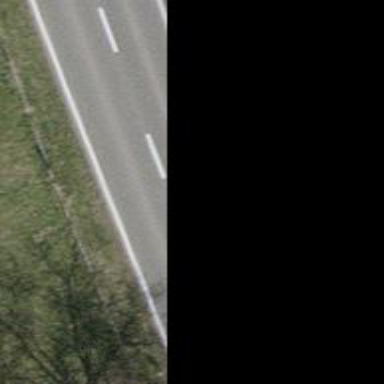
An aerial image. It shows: Secondary road with asphalt surface.